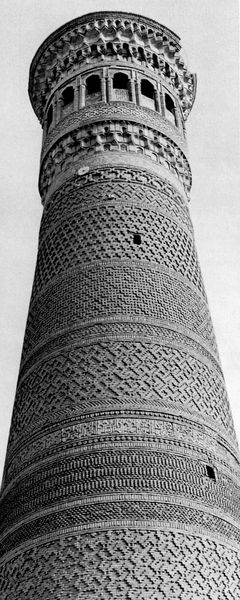
Titel: Kalan Minarett der Kalan Moschee in Buchara/Usbekistan
Standort: Buchara (AS - Usbekistan)
Schlagwörter: weiß, fenster, schwarz, säulen, stein, rund, turm, ornamente, uhr, hoch, foto, bögen, umgang, moschee, rundbögen, bänder, islam, minarett, von unten